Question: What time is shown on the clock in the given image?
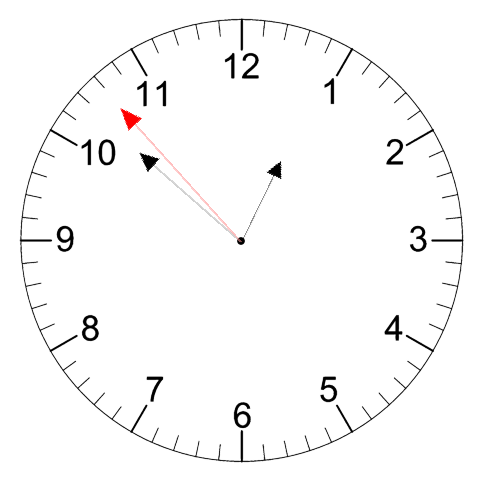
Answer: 12:51:53